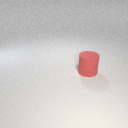
large red rubber cylinder